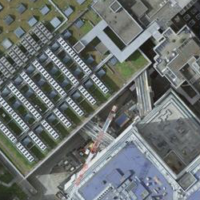
EUNIS habitat code: 54
Species observed at this site:
Leptoglossus occidentalis
Tussilago farfara